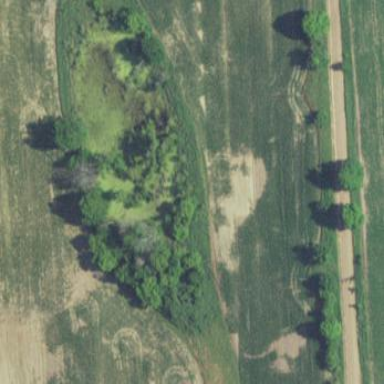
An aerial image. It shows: Swamp in wetland area.